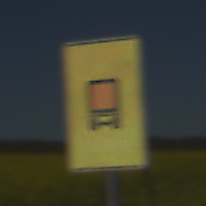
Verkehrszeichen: KennzeichnungspflichtigeFahrzeugeGefaehrlicheGueterOhnePfeilsymbol
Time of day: MorningAfternoon
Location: Outdoor (RoadRail)
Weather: Clear
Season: NotSpecified
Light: Natural